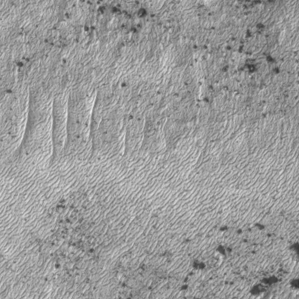
Label: frost